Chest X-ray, PA view. Patient: 54 years old, sex F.
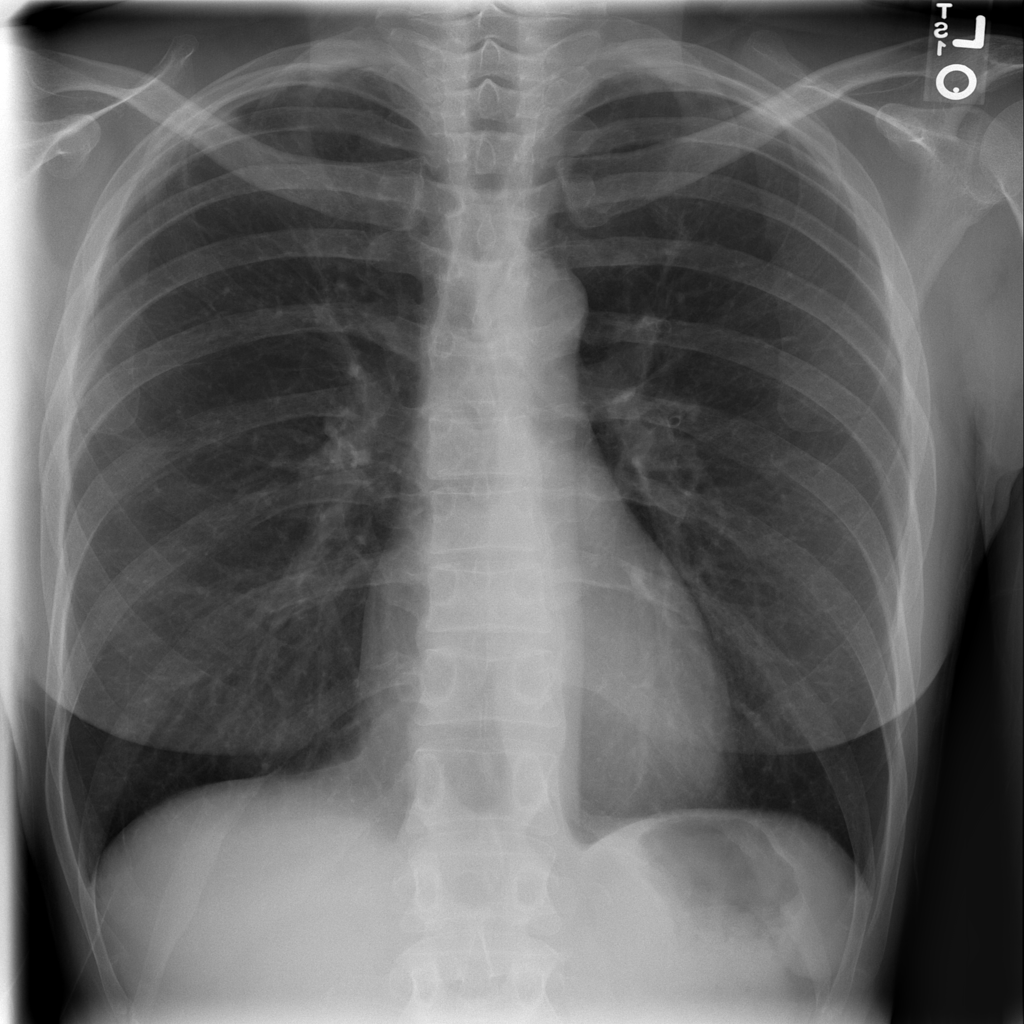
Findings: No Finding